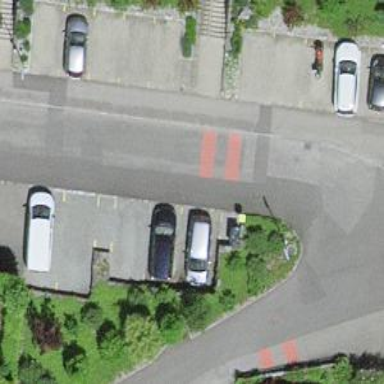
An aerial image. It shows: Post box.